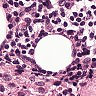
Metastatic tissue present: no